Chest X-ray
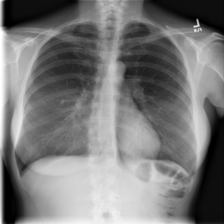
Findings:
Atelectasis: negative
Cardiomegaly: negative
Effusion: negative
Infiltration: negative
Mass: negative
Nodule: negative
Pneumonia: negative
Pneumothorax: negative
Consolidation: negative
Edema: negative
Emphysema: negative
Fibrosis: negative
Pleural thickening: negative
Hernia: negative